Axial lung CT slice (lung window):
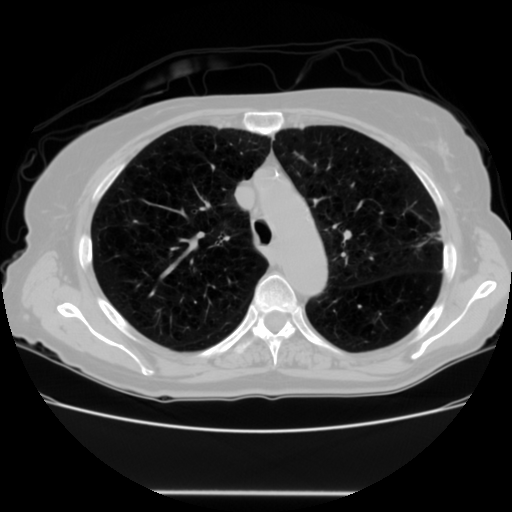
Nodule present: no